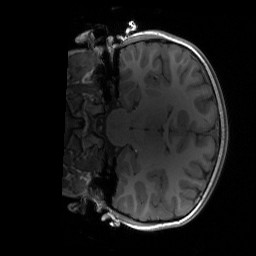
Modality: T1w
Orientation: coronal
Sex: female
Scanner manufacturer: siemens
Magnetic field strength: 3 T
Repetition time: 1.9 s
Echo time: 0.00243 s